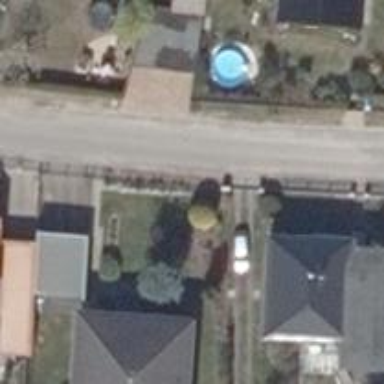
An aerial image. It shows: Driveway.